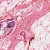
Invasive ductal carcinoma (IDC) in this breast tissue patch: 0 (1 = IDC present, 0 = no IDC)